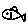
Label: fish